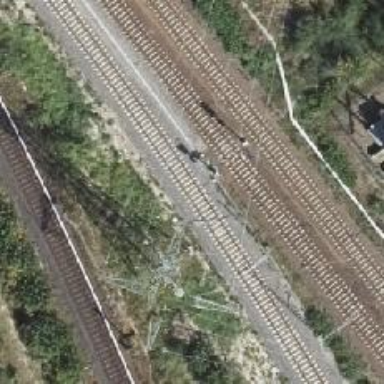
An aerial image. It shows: Railway signal.